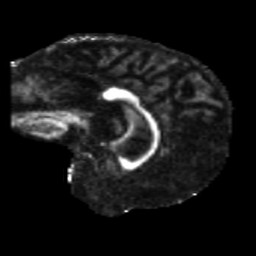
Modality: FA
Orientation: sagittal
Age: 58
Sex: male
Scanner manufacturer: siemens
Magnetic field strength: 3 T
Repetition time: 5.25 s
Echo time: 0.08 s